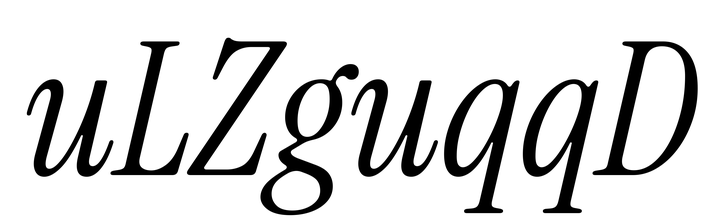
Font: InstrumentSerif-Italic